Question: I have buttons with text in it which has too much space above it. Is looks like this:

How can I position the text a little bit higher so that it doesn't get sliced by the border of the button?
HTML:
'<input type="button" value="a">'
Here is my CSS so far:
'''
input[type="button"], input[type="submit"] {
min-width: 40px;
height: 25px;
font-size: 30px;
color: #ffffff;
margin-right: 10px;
padding: 0px;
}
'''
The 'line-height' property doesn't change anything, even with the use of '!important'.
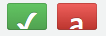
Answer: Setting a fixed height will throw the alignment off.
Setting the font size will be enough for the div to auto-size and the text will be centered.
Try this new css:
'''
input[type="button"], input[type="submit"] {
min-width: 40px;
font-size: 30px;
color: #ffffff;
margin-right: 10px;
}
'''